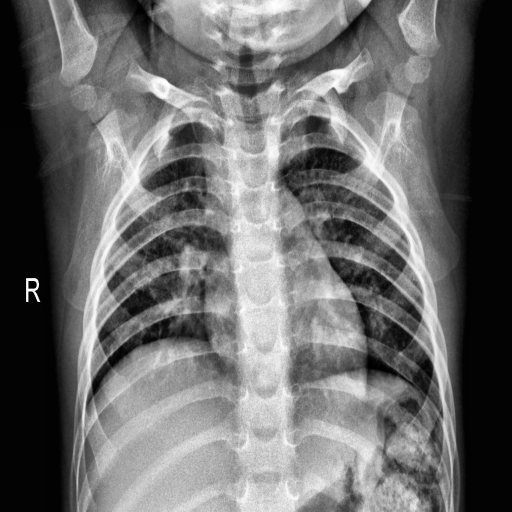
Finding: NORMAL